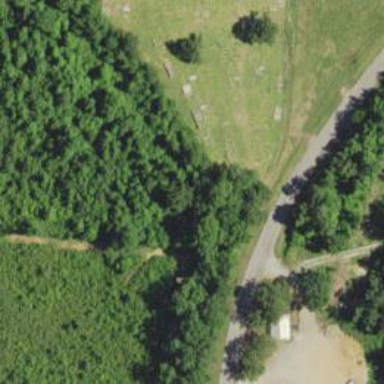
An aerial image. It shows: Grave yard.